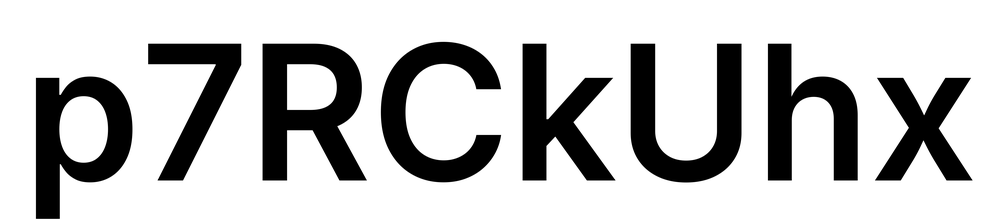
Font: Inter_SemiBold